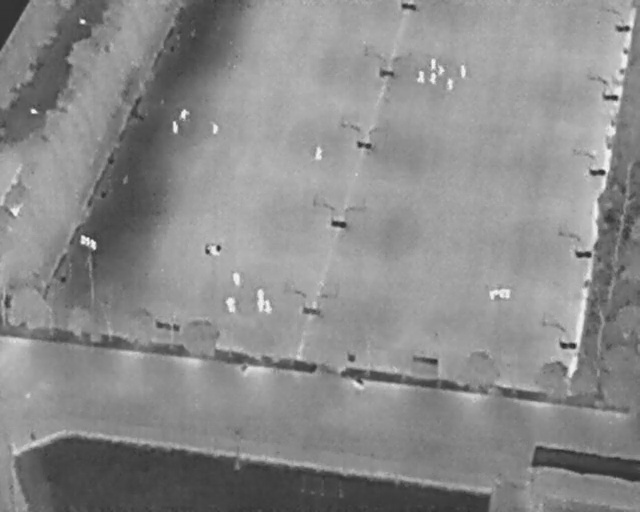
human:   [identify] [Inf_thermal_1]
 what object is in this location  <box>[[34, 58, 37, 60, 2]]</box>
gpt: <ref>1 medium person at the center</ref>